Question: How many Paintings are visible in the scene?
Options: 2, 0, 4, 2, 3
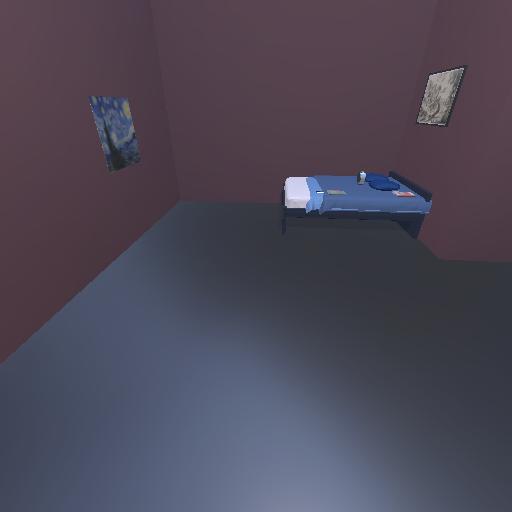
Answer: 2